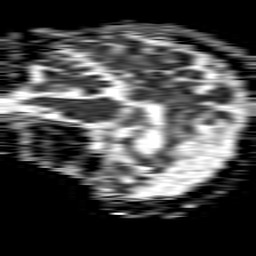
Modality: ADC
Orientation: sagittal
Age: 79
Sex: female
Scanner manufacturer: philips
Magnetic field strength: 1.5 T
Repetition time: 4.6 s
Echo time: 0.08631 s